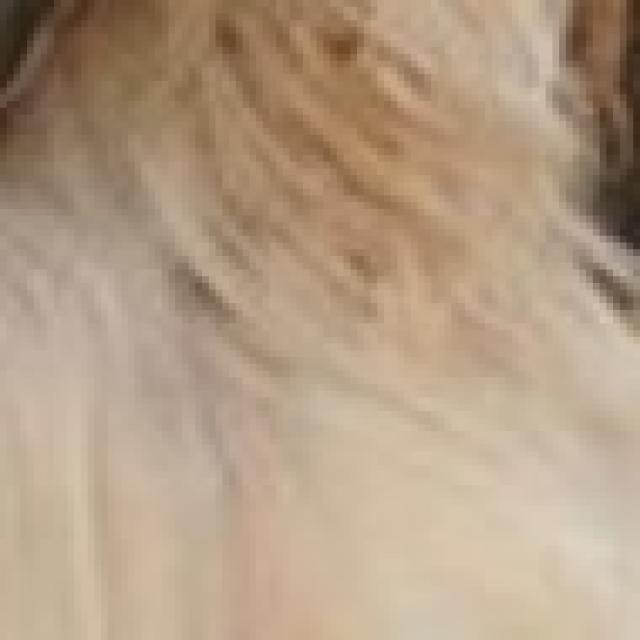
Healthy canine skin — no visible lesions, inflammation, or abnormalities. The skin and coat appear normal.